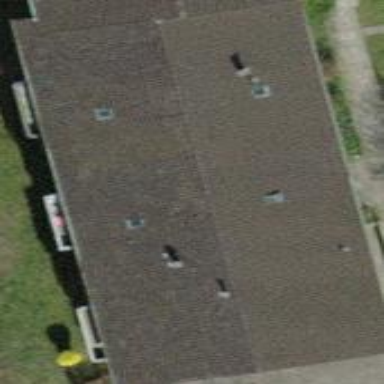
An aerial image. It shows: Building with tile roof.